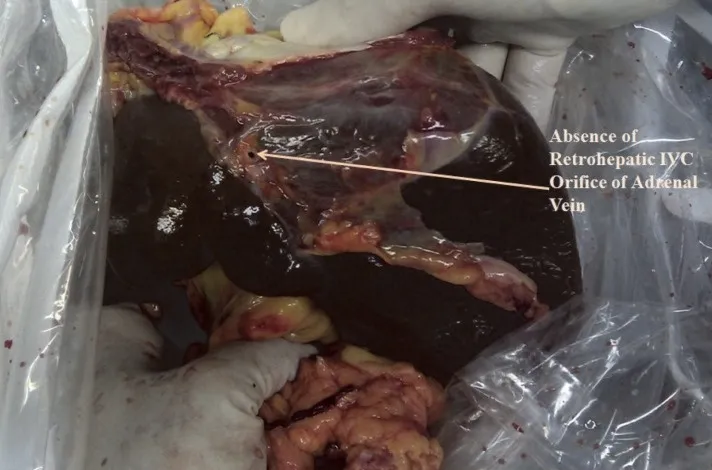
Inferior view of the liver. Note the absence of retrohepatic vena cava.
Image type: medical_photograph (other_medical_photograph)